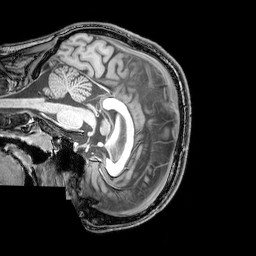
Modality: T1w
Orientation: sagittal
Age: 26
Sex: male
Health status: healthy
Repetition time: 0.081 s
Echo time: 0.037 s